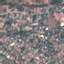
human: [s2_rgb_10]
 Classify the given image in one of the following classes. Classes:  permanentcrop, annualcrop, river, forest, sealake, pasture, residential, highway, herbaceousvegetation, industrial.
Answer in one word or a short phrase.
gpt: Residential